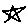
Label: star